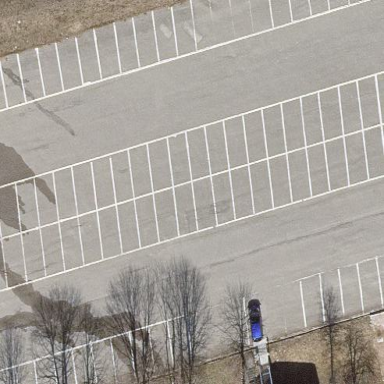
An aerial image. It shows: Parking area with surface.